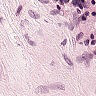
Metastatic tissue present: no